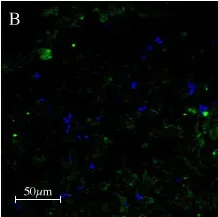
Maximum intensity images . And day 44 The red channel and open circles represent bacteria stained with syto64, the green channel and black squares represent EPS labeled with ConA and the blue channel and crosses show chlorophyll a autofluorescence. CLSM maximum intensity images represent areas of 250 m x 250 m.
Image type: pathology (immunostaining)